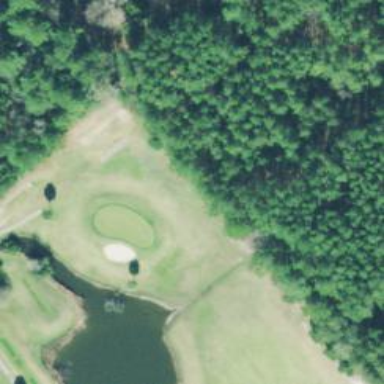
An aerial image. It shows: Scenic view of water hazard on golf course. The natural water feature adds beauty to the landscape.